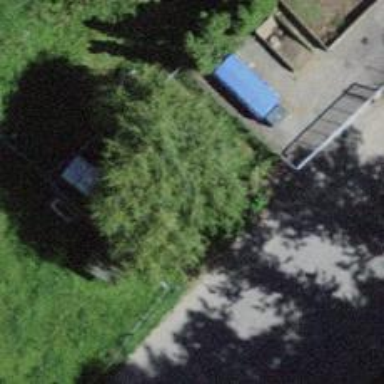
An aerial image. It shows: Recycling container in the area designated for recycling.